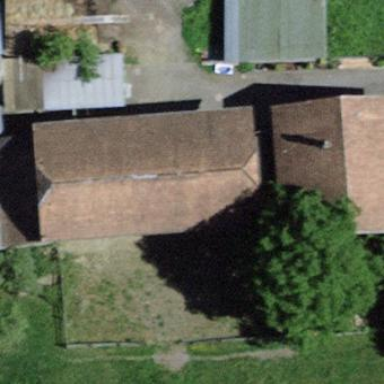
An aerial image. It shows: Rural barn.